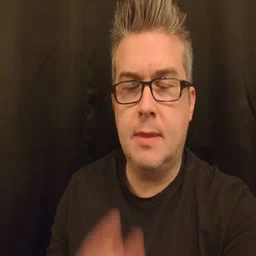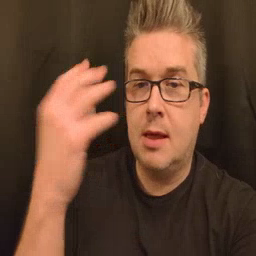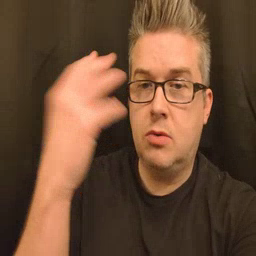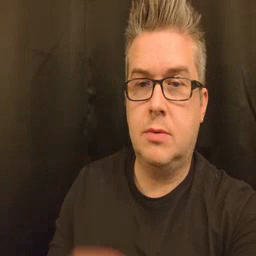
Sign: outside